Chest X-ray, PA view. Patient: 52 years old, sex F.
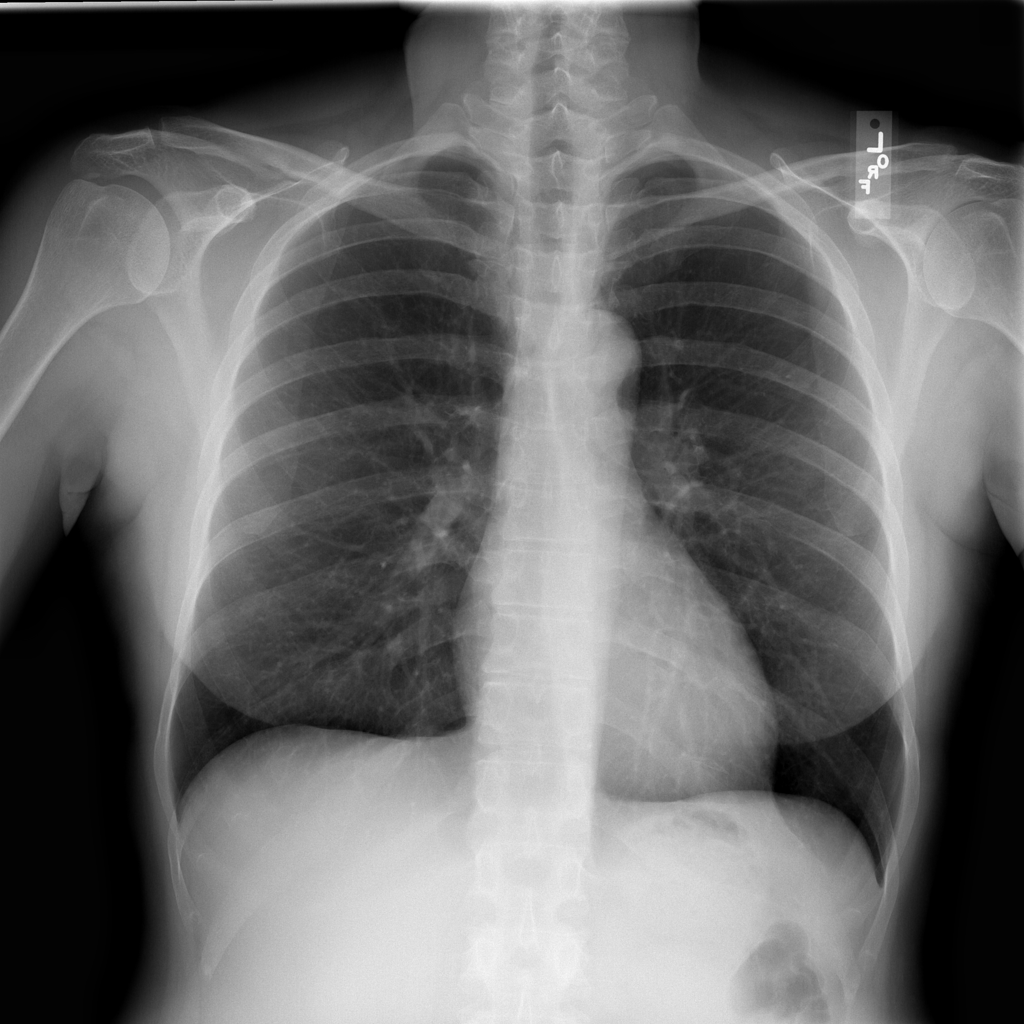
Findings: Pneumothorax